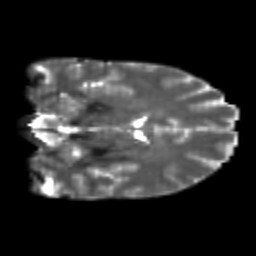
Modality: T2w
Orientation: coronal
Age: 25
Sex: female
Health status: healthy
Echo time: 0.074 s